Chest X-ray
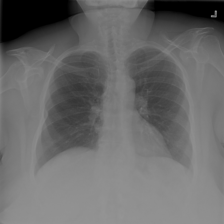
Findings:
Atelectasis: negative
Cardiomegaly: negative
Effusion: negative
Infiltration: negative
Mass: negative
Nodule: negative
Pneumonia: negative
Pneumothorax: negative
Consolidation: negative
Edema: negative
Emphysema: negative
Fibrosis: negative
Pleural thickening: negative
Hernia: negative